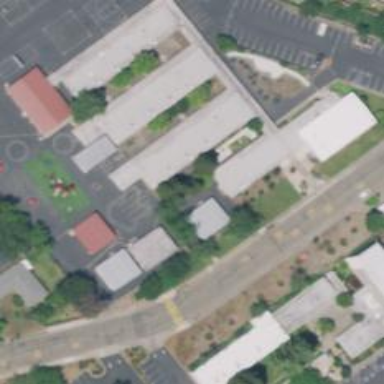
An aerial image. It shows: School.